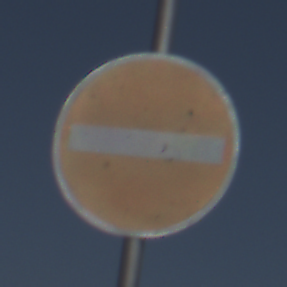
Verkehrszeichen: VerbotDerEinfahrt
Umgebung: Outdoor, Nature
Tageszeit: Midday
Wetter: PartlyCloudy
Licht: Natural
Jahreszeit: NotSpecified
Kontrast: HighContrast